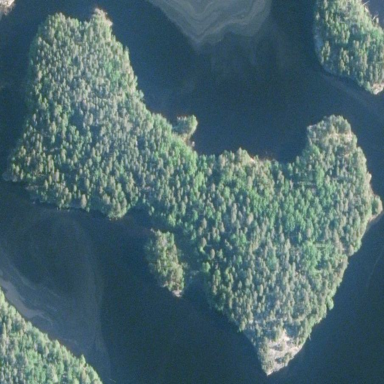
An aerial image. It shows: Forested woodland on charming islet.